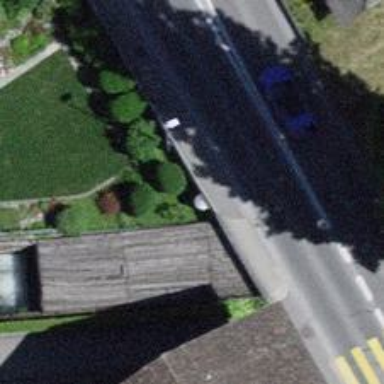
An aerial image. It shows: Sidewalk on bridge.